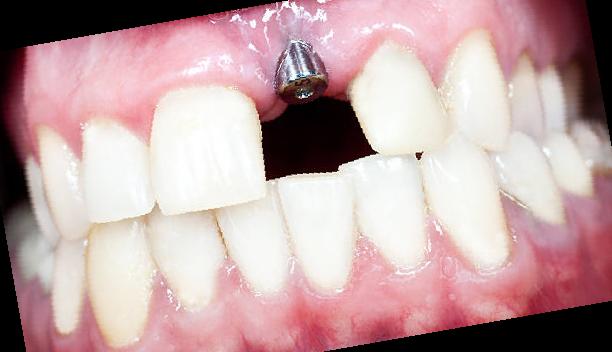
Condition: hypodontia